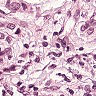
Metastatic tissue present: yes